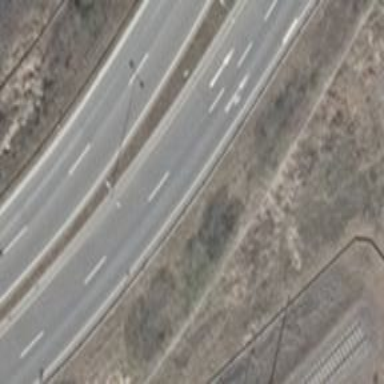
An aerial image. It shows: Tertiary road with asphalt surface and embankment.